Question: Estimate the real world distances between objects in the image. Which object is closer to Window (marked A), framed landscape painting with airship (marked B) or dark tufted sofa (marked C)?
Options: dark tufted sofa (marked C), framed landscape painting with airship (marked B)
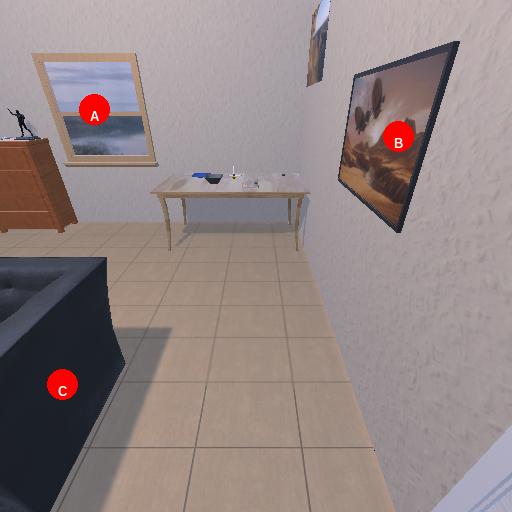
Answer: dark tufted sofa (marked C)